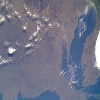
Label: land